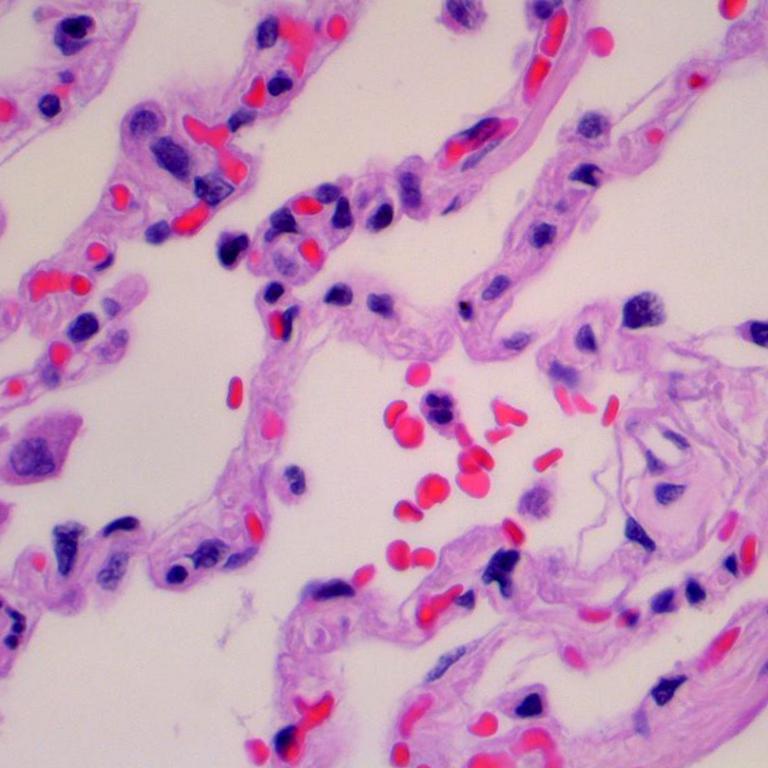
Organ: lung
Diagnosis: benign